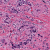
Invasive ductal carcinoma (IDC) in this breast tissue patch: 1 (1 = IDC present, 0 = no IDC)